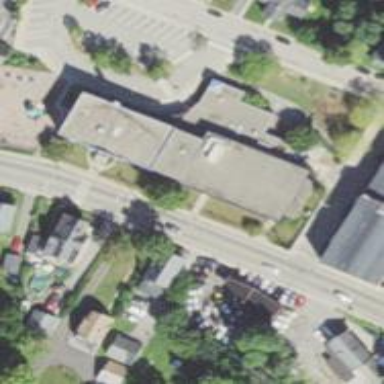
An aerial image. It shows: Kindergarten building.